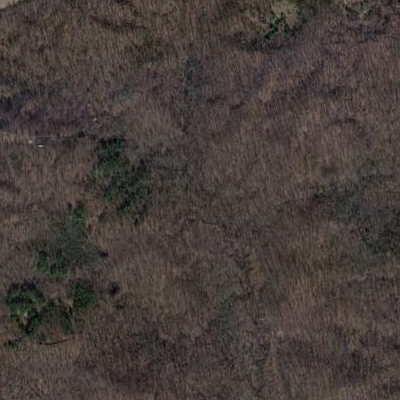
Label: eForest